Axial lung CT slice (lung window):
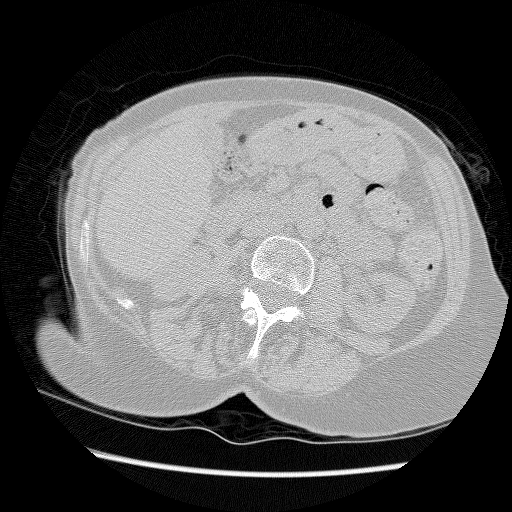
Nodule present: no